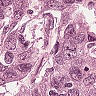
Metastatic tissue present: yes